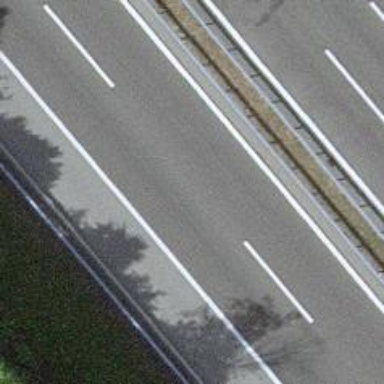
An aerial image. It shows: Asphalt motorway.